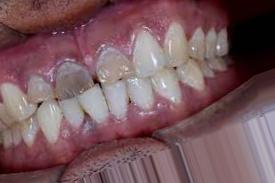
Condition: Tooth Discoloration